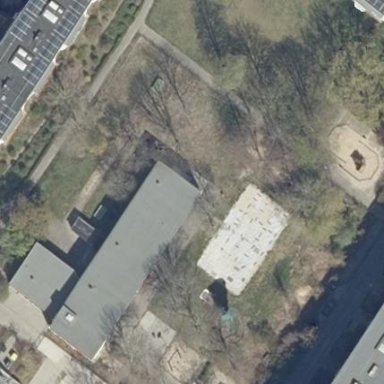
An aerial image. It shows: Community center.